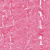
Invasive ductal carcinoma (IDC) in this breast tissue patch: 0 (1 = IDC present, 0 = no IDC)